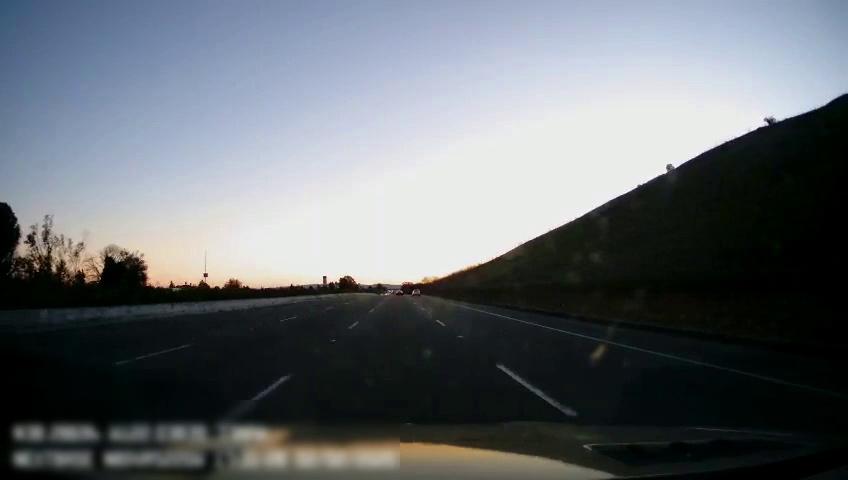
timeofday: Day
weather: Sunny
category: Drivable Space
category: Lanes | Current Lane
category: Lanes | Current Lane
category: Lanes | Alternate Lane
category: Lanes | Alternate Lane